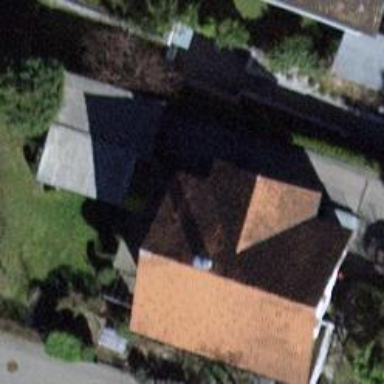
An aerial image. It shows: Garage building.